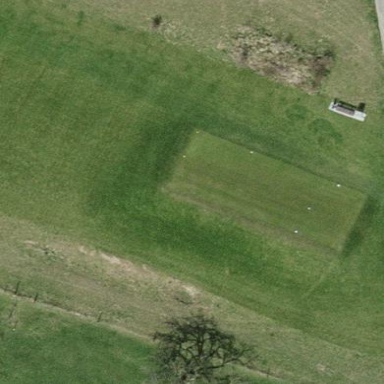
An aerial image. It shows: Golf tee.